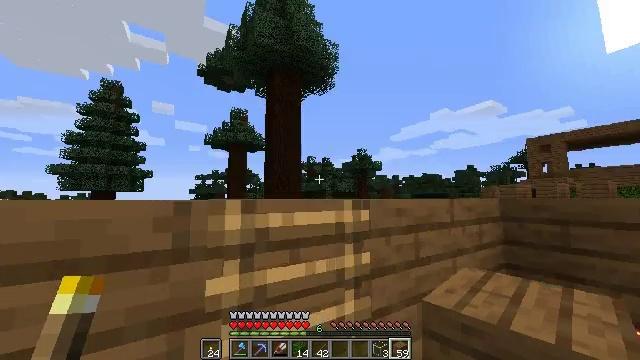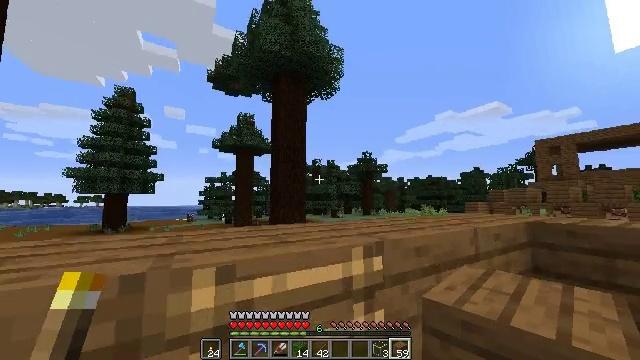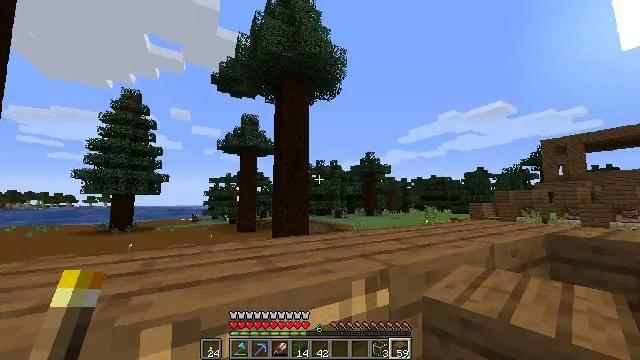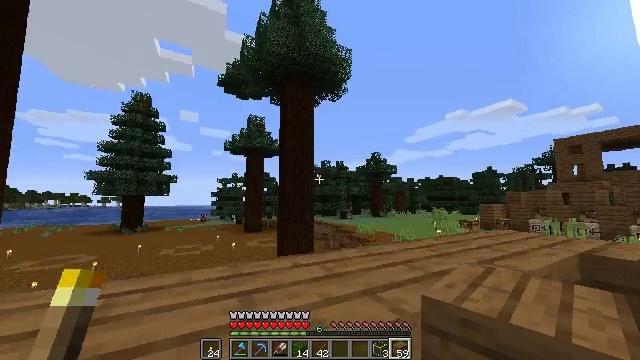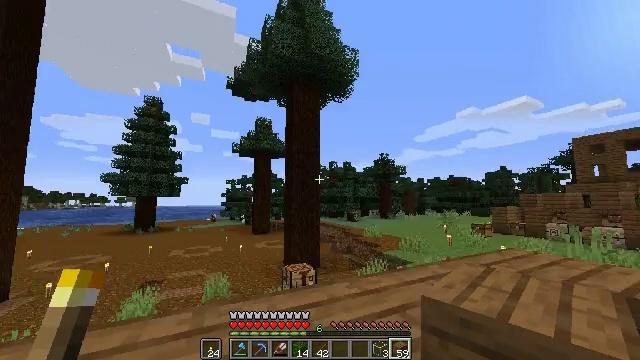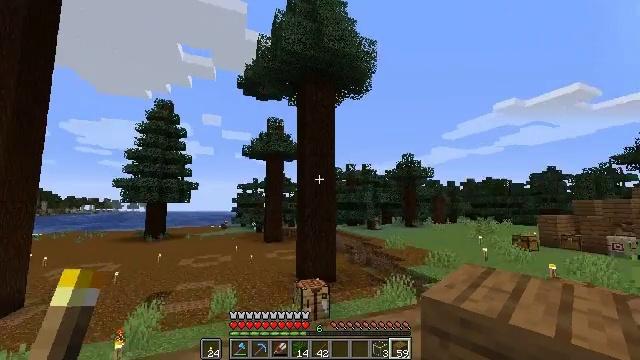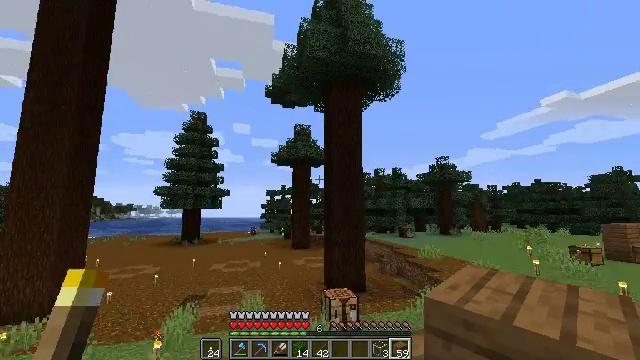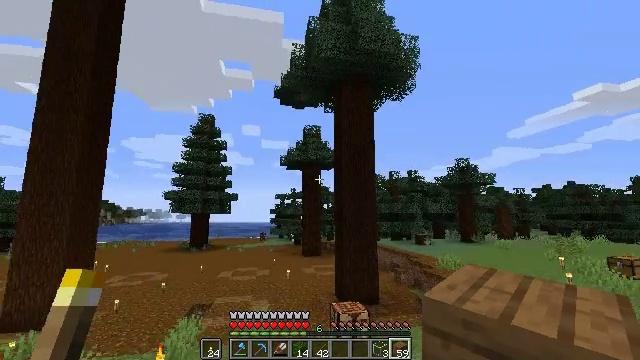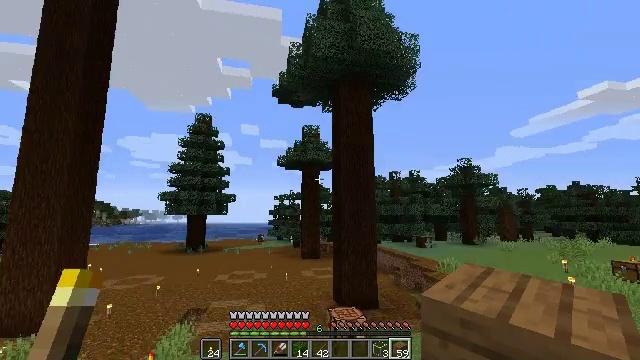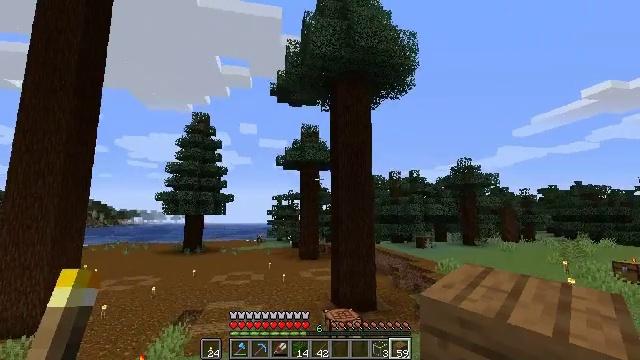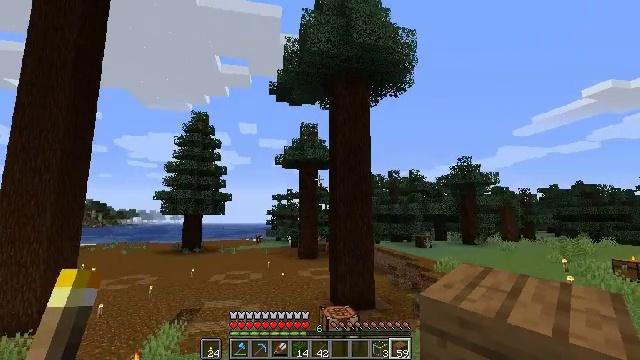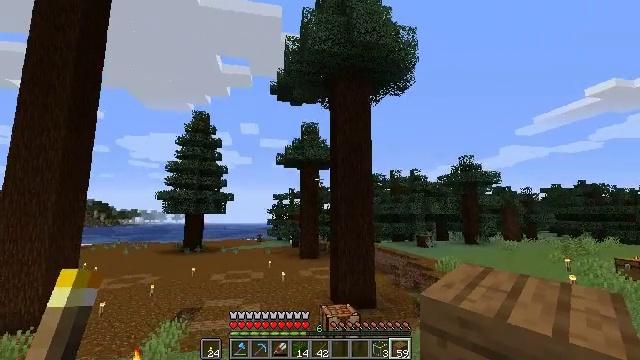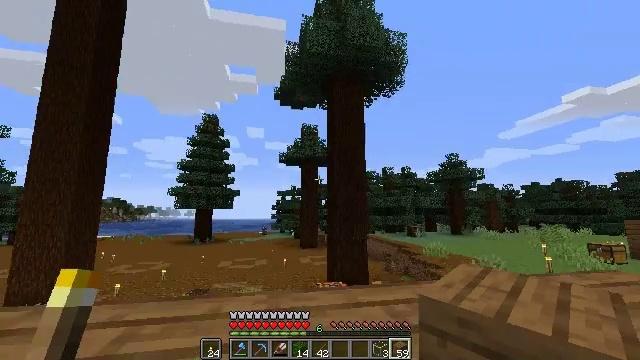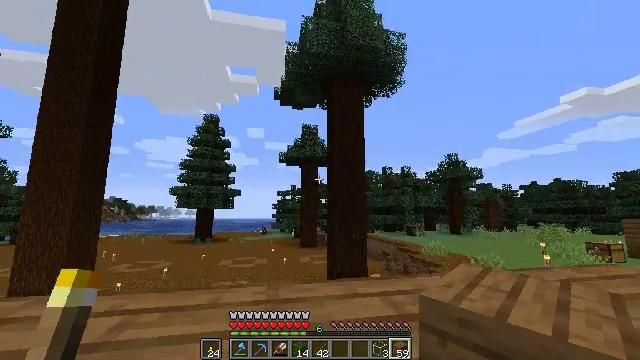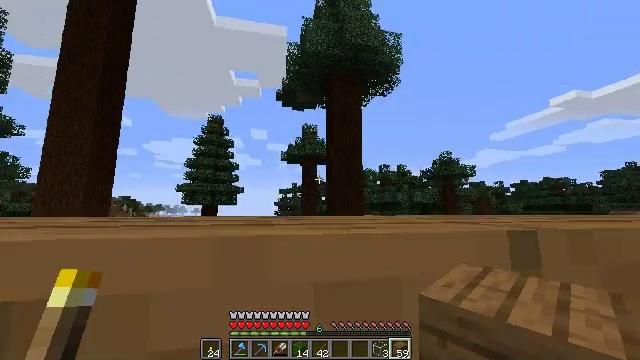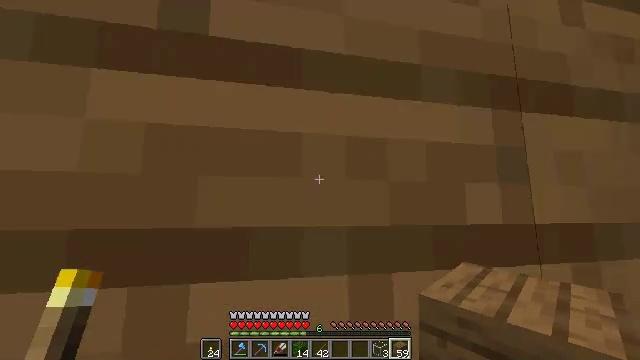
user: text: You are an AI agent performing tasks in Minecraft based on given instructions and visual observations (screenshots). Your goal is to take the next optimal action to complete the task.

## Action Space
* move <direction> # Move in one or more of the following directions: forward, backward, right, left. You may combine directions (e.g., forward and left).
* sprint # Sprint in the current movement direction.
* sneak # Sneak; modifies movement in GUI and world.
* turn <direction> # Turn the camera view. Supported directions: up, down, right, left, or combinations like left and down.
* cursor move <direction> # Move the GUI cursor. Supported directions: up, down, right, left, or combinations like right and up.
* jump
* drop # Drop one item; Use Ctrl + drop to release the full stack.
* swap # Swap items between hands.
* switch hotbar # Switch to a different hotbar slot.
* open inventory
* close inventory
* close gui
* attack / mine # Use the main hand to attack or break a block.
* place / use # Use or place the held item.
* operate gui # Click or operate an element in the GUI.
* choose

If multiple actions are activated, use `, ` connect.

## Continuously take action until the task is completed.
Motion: motion action
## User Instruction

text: Trim the tree by mining oak leaves.
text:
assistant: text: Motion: move forward, sprint, turn left, jump
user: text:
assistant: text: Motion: move forward, sprint, jump
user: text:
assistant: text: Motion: move forward, sprint, turn left, jump
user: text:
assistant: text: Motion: move forward, sprint, turn left, jump
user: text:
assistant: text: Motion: move forward, sprint, turn left, jump
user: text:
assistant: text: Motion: move forward, sprint, turn left and up, jump
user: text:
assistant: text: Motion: move forward, sprint, turn left, jump
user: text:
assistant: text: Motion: move forward, sprint, jump
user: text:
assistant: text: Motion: move forward, sprint, jump
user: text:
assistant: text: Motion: move forward, sprint, jump
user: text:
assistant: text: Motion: move forward, sprint, jump
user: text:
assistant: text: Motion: move forward, sprint, jump
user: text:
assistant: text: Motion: move forward, sprint, jump
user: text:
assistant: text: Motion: move forward, sprint, jump
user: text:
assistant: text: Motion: move forward, sprint, jump
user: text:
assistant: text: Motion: move forward, sprint, jump
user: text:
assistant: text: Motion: move forward, sprint, jump
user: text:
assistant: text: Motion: move forward, sprint, jump
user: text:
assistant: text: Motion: move forward, sprint, jump
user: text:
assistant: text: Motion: move forward, sprint, jump
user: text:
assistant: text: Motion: move forward, sprint, jump
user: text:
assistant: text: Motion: move forward, sprint, turn left, jump
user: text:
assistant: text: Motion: move forward, sprint, turn left and down
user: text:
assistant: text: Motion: move forward, sprint, turn left and down
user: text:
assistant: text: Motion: move forward, sprint, turn down
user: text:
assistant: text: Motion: move forward, turn down
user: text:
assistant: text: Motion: turn right and down
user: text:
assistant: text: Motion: move back, turn right and down
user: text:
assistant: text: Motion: move back, turn right and up
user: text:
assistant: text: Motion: move back, turn right and up